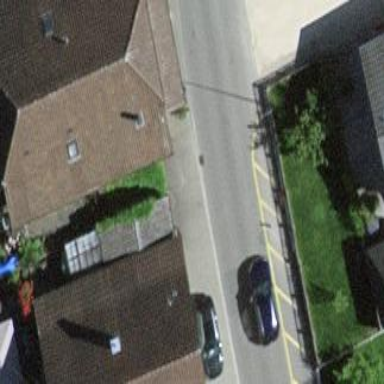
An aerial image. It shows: Residential building.